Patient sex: M
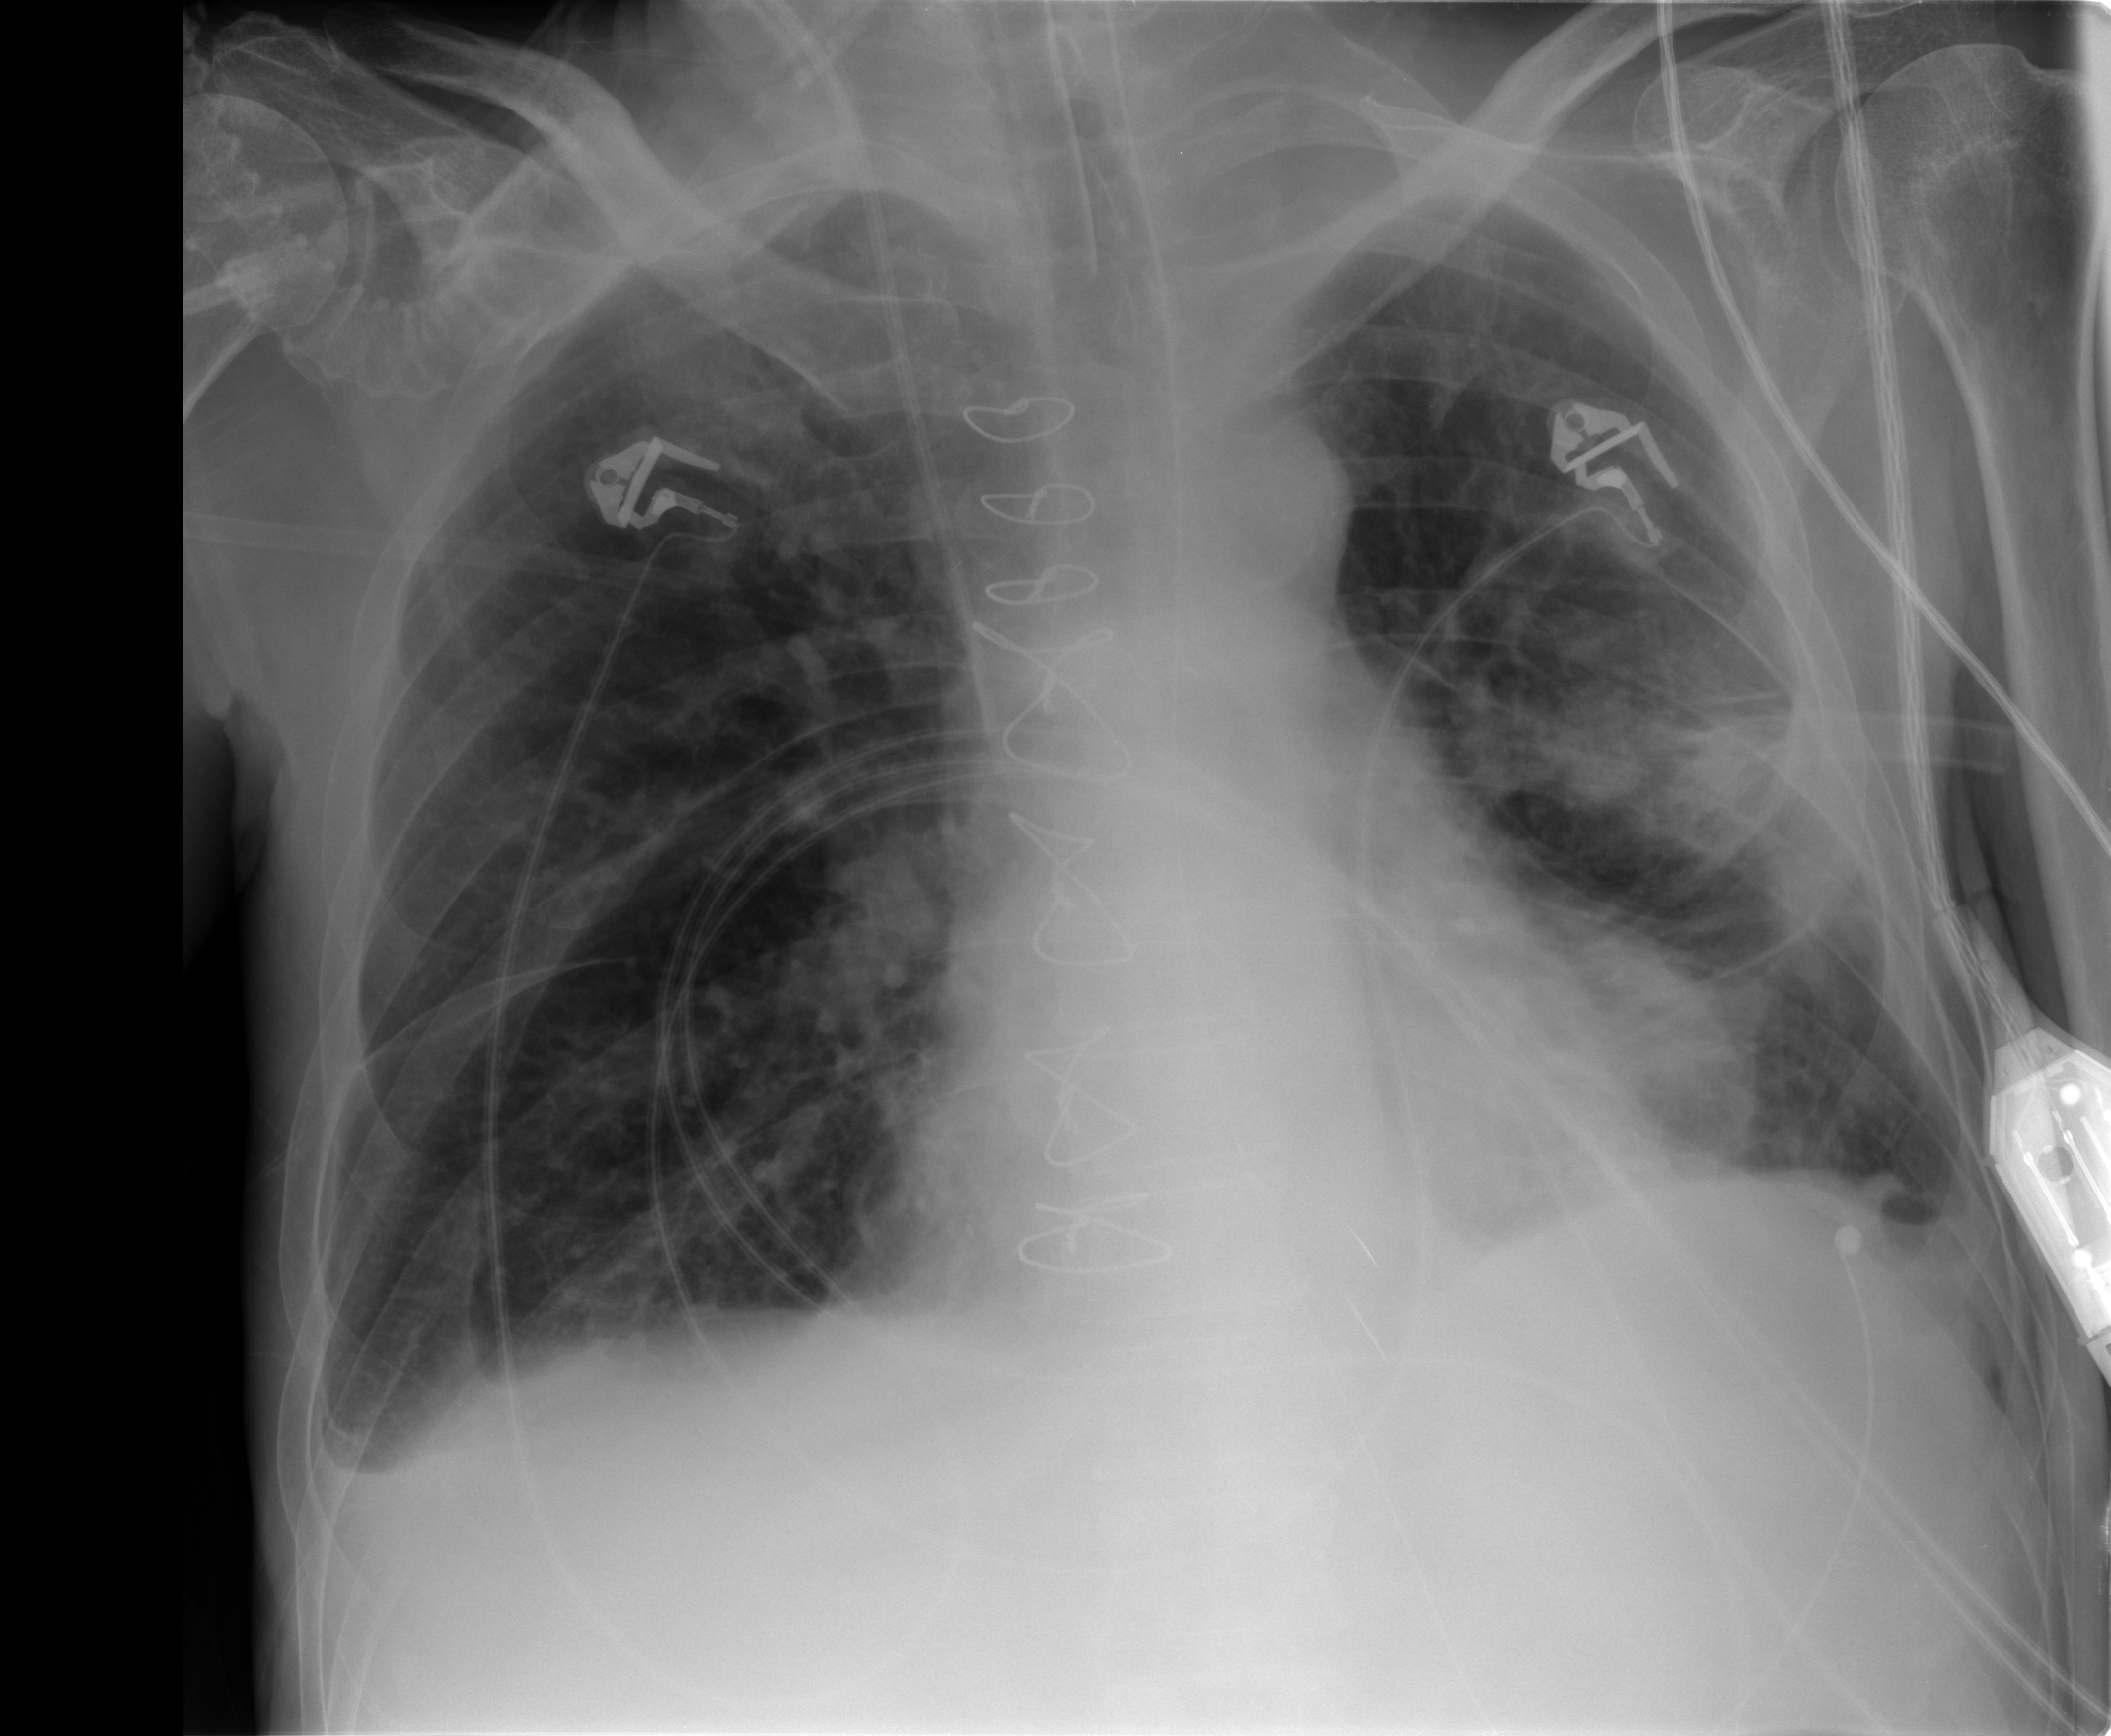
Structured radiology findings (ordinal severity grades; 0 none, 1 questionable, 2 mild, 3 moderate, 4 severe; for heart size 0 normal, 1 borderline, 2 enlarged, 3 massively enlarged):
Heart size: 1
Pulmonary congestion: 2
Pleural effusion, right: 2
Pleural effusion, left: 2
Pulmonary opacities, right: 2
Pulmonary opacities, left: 2
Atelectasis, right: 2
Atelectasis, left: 2